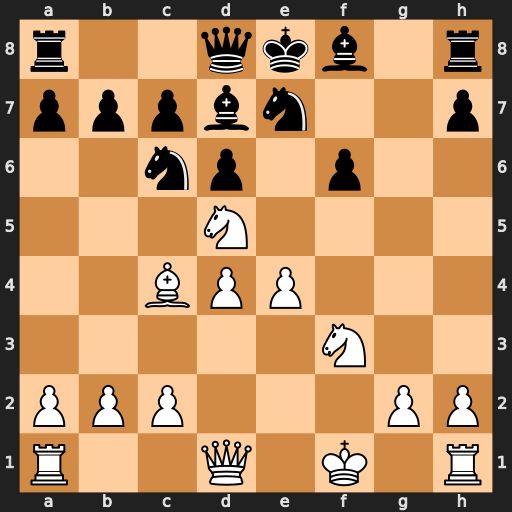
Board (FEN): r2qkb1r/pppbn2p/2np1p2/3N4/2BPP3/5N2/PPP3PP/R2Q1K1R
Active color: w
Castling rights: kq
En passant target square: -
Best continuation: Nxf6#